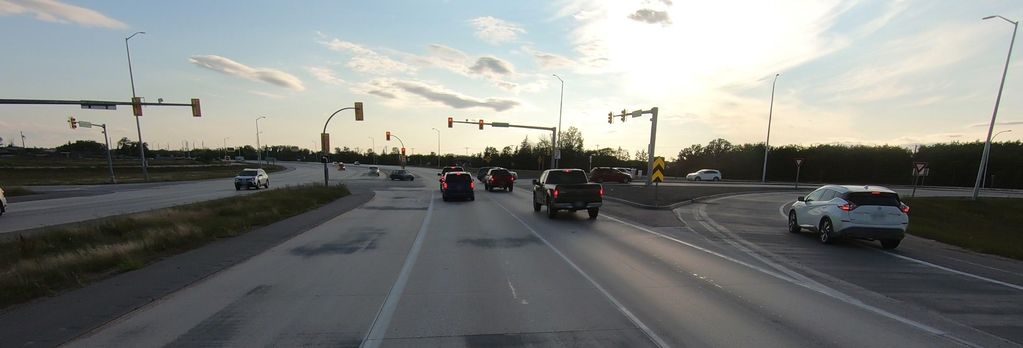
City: winnipeg